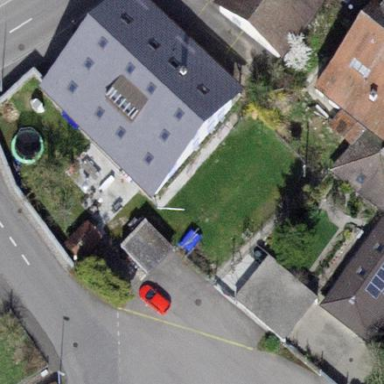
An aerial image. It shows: Simple and straightforward house.